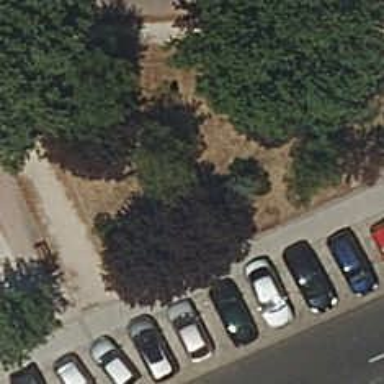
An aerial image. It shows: Garden with kerb barrier.